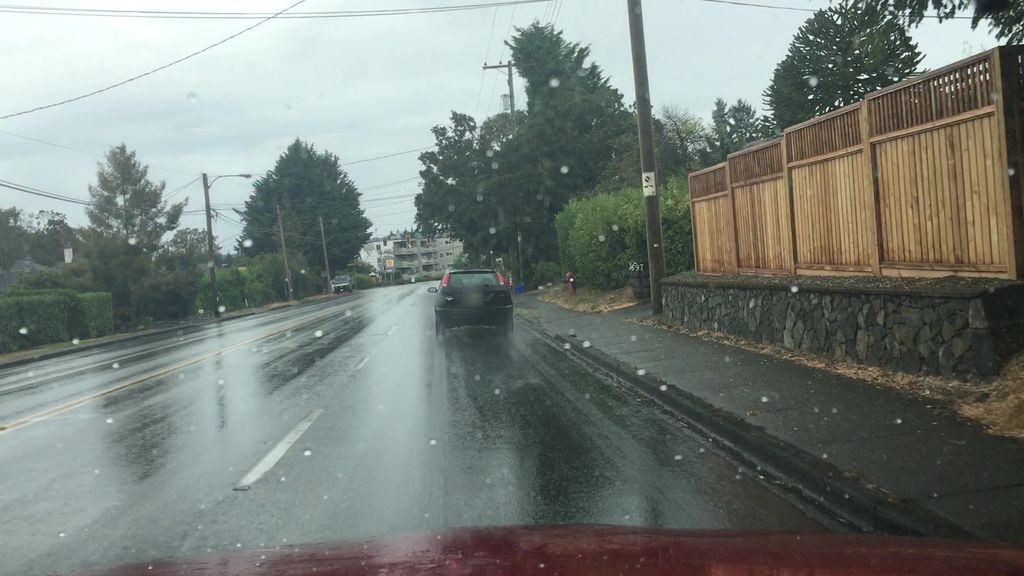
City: victoria